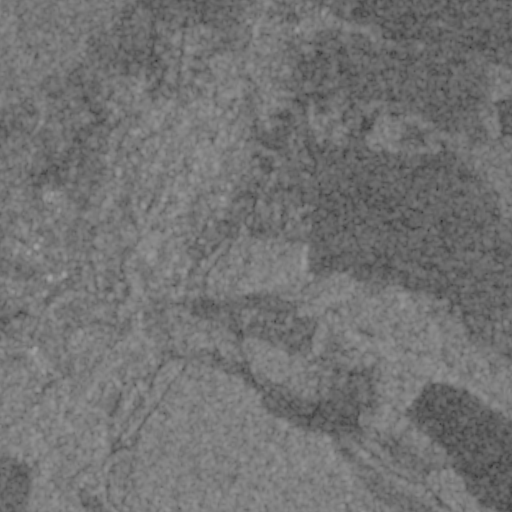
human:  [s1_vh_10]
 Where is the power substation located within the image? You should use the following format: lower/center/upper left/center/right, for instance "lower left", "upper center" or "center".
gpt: The power substation is located in the lower center of the image.
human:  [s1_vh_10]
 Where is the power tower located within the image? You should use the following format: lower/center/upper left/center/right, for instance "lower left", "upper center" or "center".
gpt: The power tower is located in the lower right of the image.
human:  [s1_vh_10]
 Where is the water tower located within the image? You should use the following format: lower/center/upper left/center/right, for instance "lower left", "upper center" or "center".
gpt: The water tower is located in the upper left of the image.
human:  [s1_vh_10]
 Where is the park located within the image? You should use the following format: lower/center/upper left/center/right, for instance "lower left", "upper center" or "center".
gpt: There is no park in the image.

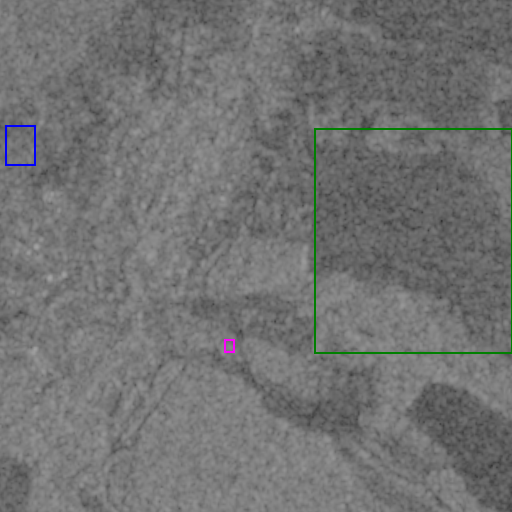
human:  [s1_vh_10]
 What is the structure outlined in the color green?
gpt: The structure outlined in green is a crop field.
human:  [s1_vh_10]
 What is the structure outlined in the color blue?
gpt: The structure outlined in blue is a park.
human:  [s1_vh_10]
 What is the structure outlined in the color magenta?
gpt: The structure outlined in magenta is a power substation.
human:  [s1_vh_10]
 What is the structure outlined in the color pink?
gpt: There is no pink outline.